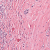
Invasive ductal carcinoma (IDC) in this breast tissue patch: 1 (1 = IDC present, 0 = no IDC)